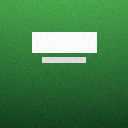
Screen state: on